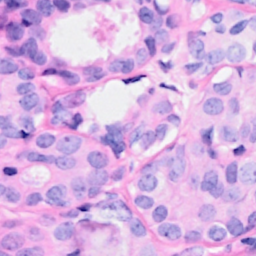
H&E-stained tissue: Breast